Field crop: maize
Growth stage: 2
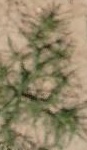
Species: salsola